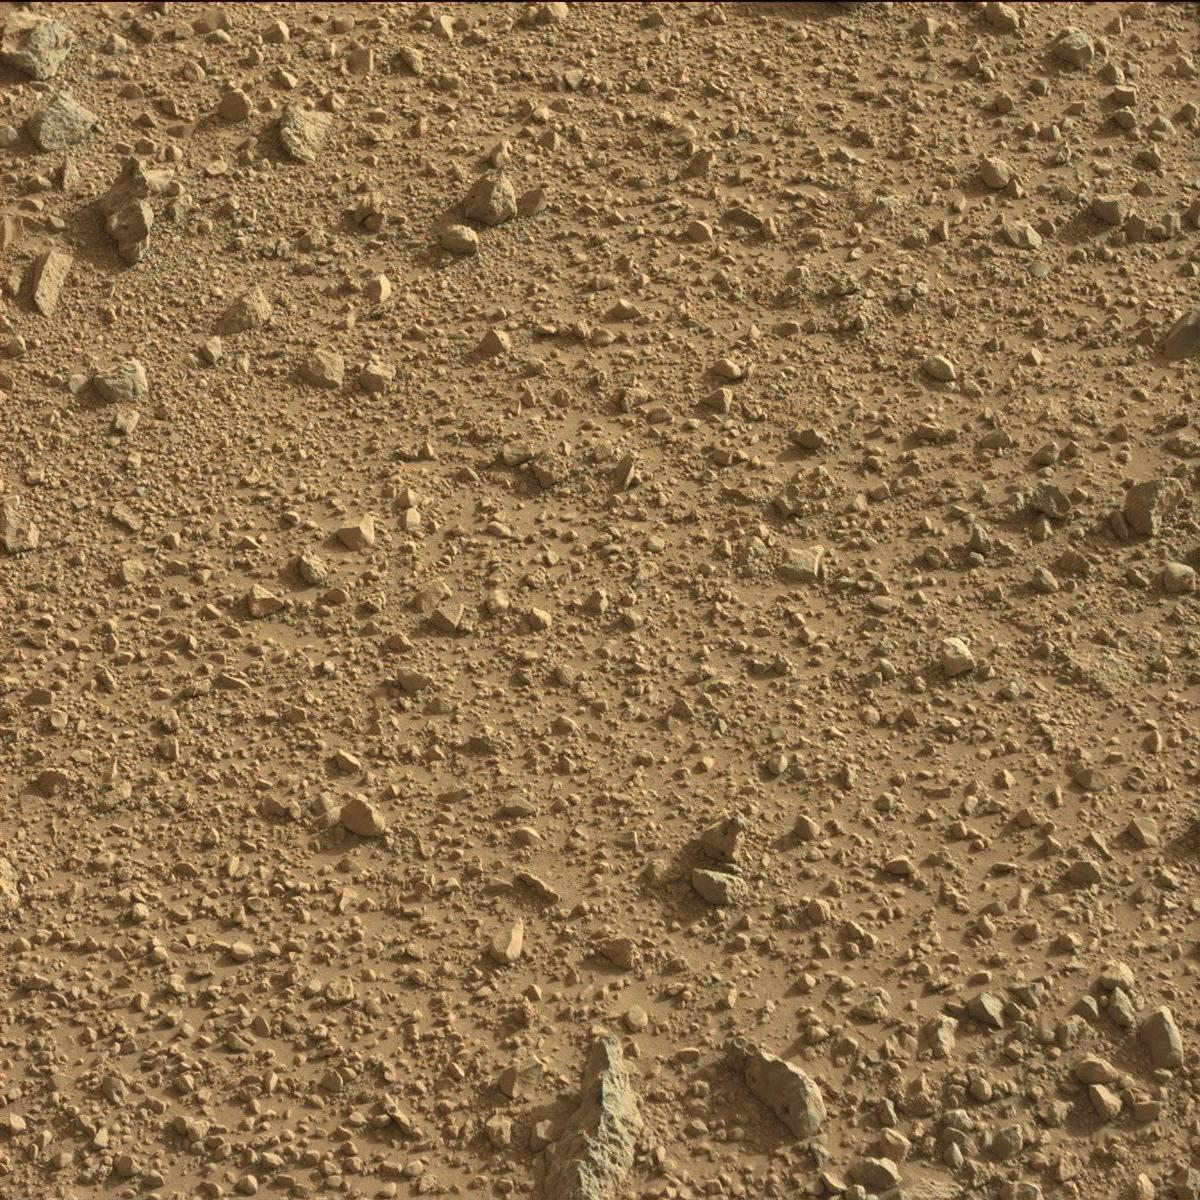
Terrain classes present: Bedrock, Rock, Sand / Soil